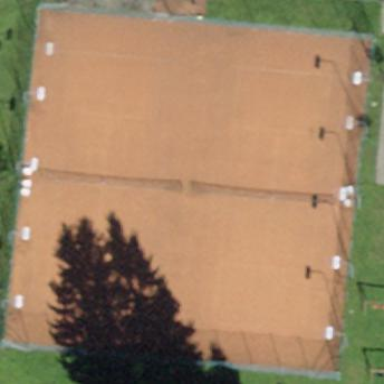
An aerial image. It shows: Tennis court in leisure pitch.